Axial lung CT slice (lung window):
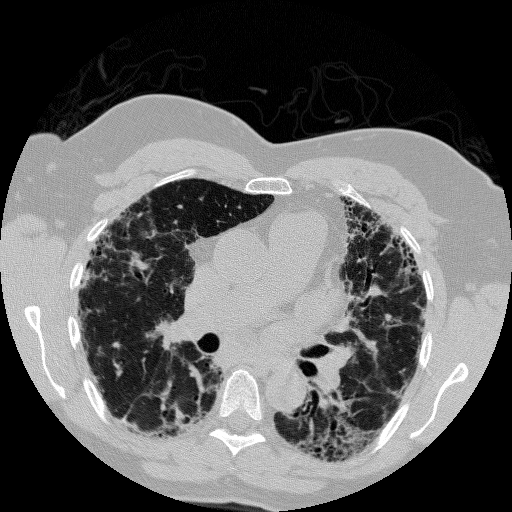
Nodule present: no